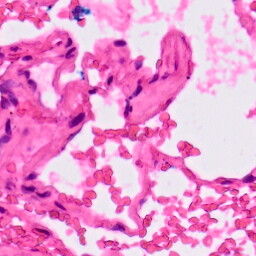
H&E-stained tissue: Lung